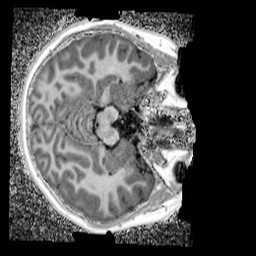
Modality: UNIT1_denoised
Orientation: axial
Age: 11
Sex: female
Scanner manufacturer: siemens
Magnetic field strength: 3 T
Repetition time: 4 s
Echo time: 0.00299 s